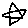
Label: star